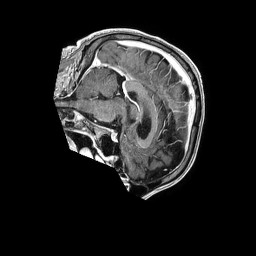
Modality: T1w
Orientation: sagittal
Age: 67
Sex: male
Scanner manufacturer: philips
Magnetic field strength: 1.5 T
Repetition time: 0.007528 s
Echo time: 0.003417 s